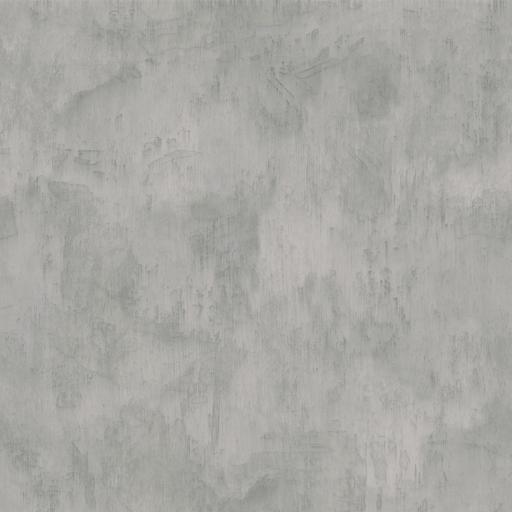
Tags: plaster wall white